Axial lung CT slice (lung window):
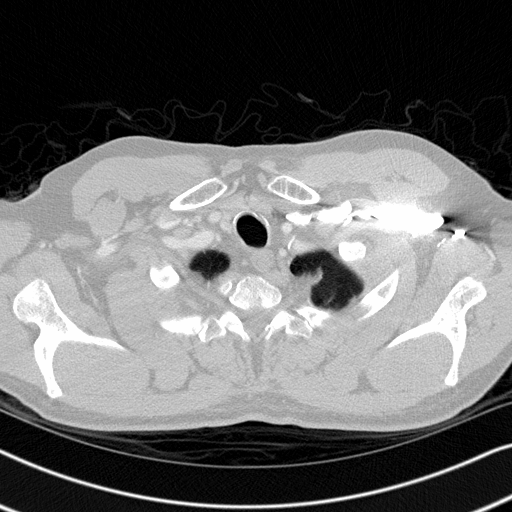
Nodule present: no